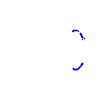
Particle: proton